Question: I am trying to group bar chart and line chart in d3 js and I followed one <URL> for that purpose,
Here is what my Ajax is returning in response:
'''
[
{
"date_created": "2017-12-27",
"jobs_fail": 19,
"jobs_resub": 31,
"jobs_success": 50
},
{
"date_created": "2017-12-29",
"jobs_fail": 18,
"jobs_resub": 25,
"jobs_success": 44
},
{
"date_created": "2017-12-28",
"jobs_fail": 8,
"jobs_resub": 24,
"jobs_success": 44
},
{
"date_created": "2018-01-02",
"jobs_fail": 2,
"jobs_resub": 0,
"jobs_success": 0
}
'''
]
And what I am trying to show is displaying the 'jobs_fail' and 'jobs_resub' as a bar and 'jobs_sucess' as line chart in same graphs with respect to 'date_created',
Here is my code for that purpose.
'''
<script>
function get_data() {
console.log("create post is working!") // sanity check
return $.ajax({
url : "/group/guest/query/", // the endpoint
type : "GET", // http method
});
};
var margin = {
top: 20,
right: 20,
bottom: 30,
left: 40
},
width = 960 - margin.left - margin.right,
height = 500 - margin.top - margin.bottom;
var x0 = d3.scale.ordinal()
.rangeRoundBands([0, width], .1);
var x1 = d3.scale.ordinal();
var y = d3.scale.linear()
.range([height, 0]);
var colorRange = d3.scale.category20();
var color = d3.scale.ordinal()
.range(colorRange.range());
var divTooltip = d3.select("body").append("div").attr("class", "toolTip");
var xAxis = d3.svg.axis()
.scale(x0)
.orient("bottom");
var yAxis = d3.svg.axis()
.scale(y)
.orient("left")
.ticks(10, "");
var svg = d3.select("#chart").append("svg")
.attr("width", width + margin.left + margin.right)
.attr("height", height + margin.top + margin.bottom)
.append("g")
.attr("transform", "translate(" + margin.left + "," + margin.top + ")");
var ajdata = get_data();
var k = [];
ajdata.success(function (data) {
var obj = jQuery.parseJSON(data);
alert(data);
var options = d3.keys(obj[0]).filter(function(key) { if (key != "date_created" & key != "jobs_success" ) { return key }}); // & key != "date_created"){return key} });
var line_option = d3.keys(obj[0]).filter(function(key) { if (key == "jobs_success" & key == "date_created"){return key} });
alert(options);
obj.forEach(function(d) {
d.valores = options.map(function(name) {return { name: name, value: +d[name]}; });});
x0.domain(obj.map(function(d) { return d.date_created; }));
x1.domain(options).rangeRoundBands([0, x0.rangeBand()]);
y.domain([0, d3.max(obj, function(d) { return d3.max(d.valores, function(d) { return d.value; }); })]);
var line = d3.svg.line()
.x(function(d) { return x1(d.date_created); })
.y(function(d) { return y(d.jobs_success); });
svg.append("g")
.attr("class", "x axis")
.attr("transform", "translate(0," + height + ")")
.call(xAxis);
svg.append("g")
.attr("class", "y axis")
.call(yAxis)
.append("text")
.attr("transform", "rotate(-90)")
.attr("y", 6)
.attr("dy", ".71em")
.style("text-anchor", "end")
.text("Number of jobs");
var bar = svg.selectAll(".bar")
.data(obj)
.enter().append("g")
.attr("class", "rect")
.attr("transform", function(d) { return "translate(" + x0(d.date_created) + ",0)"; });
bar.selectAll("rect")
.data(function(d) { return d.valores; })
.enter().append("rect")
.attr("width", x1.rangeBand())
.attr("x", function(d) { return x1(d.name); })
.attr("y", function(d) { return y(d.value); })
.attr("value", function(d){return d.name;})
.attr("height", function(d) { return height - y(d.value); })
.style("fill", function(d) { return color(d.name); });
bar
.on("mousemove", function(d){
divTooltip.style("left", d3.event.pageX+10+"px");
divTooltip.style("top", d3.event.pageY-25+"px");
divTooltip.style("display", "inline-block");
var x = d3.event.pageX, y = d3.event.pageY
var elements = document.querySelectorAll(':hover');
l = elements.length
l = l-1
elementData = elements[l].__data__
divTooltip.html((d.date_created)+"<br>"+elementData.name+"<br>"+elementData.value);
});
bar
.on("mouseout", function(d){
divTooltip.style("display", "none");
});
var legend = svg.selectAll(".legend")
.data(options.slice())
.enter().append("g")
.attr("class", "legend")
.attr("transform", function(d, i) { return "translate(0," + i * 20 + ")"; });
legend.append("rect")
.attr("x", width - 18)
.attr("width", 18)
.attr("height", 18)
.style("fill", color);
legend.append("text")
.attr("x", width - 24)
.attr("y", 9)
.attr("dy", ".35em")
.style("text-anchor", "end")
.text(function(d) { return d; });
svg.append("path")
//.data(obj)
.attr("class", "line")
.attr("d", line(obj));
'''

What problem I am facing is I am able to render bar but not the line chart on bars.
I am trying to debug but not able to do so.
Please let me know what might I am doing wrong here.
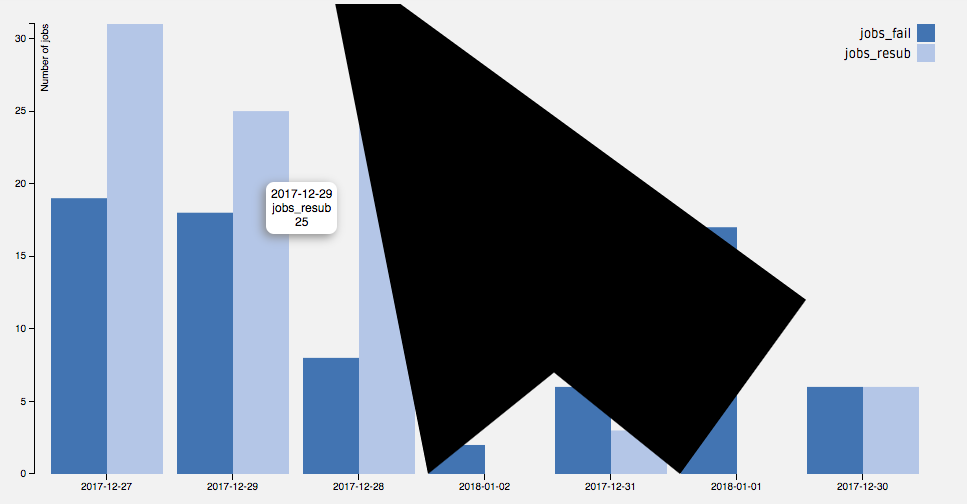
Answer: You have some minor problems and a big problem.
The minor problems are:
1. Your y scale should take into account the maximum value in your dataset: y.domain([0, d3.max(obj, function(d) {
return d.jobs_success
})]);
2. Your line generator should use x0. Besides that, you'll have to move the line by half rangeBand: .x(function(d) {
return x0(d.date_created) + x0.rangeBand() / 2;
})
3. By default, a <path> has a black fill. Change it: .style("fill", "none")
Those, however, are minor problems. The biggest problem lies here, in the 'data()' method:
'''
svg.append("path")
.data(obj)
.attr("class", "line")
.attr("d", line);
'''
Let's see in detail what's happening here. You're passing the 'obj' array to the 'data()'. However, if you do this, each of that array will be passed, individually, to the line generator.
So, supposing that this is your array...
'''
["foo", "bar", "baz"]
'''
...what you're passing to the line generator is just:
'''
"foo".
'''
You have some different solutions here. First, you can pass the array to the line generator directly, as you did in your edit. Second, you can wrap the array in an outer array:
'''
svg.append("path")
.data([obj])
.attr("class", "line")
.attr("d", line);
'''
That way, the whole 'obj' array will be passed to the line generator.
Or, third, you can use 'datum':
'''
svg.append("path")
.datum(obj)
.attr("class", "line")
.attr("d", line);
'''
Here is your code with those changes and using 'datum' to draw the path:
'''
var obj = [{
"date_created": "2017-12-27",
"jobs_fail": 19,
"jobs_resub": 31,
"jobs_success": 50
}, {
"date_created": "2017-12-29",
"jobs_fail": 18,
"jobs_resub": 25,
"jobs_success": 44
}, {
"date_created": "2017-12-28",
"jobs_fail": 8,
"jobs_resub": 24,
"jobs_success": 44
}, {
"date_created": "2018-01-02",
"jobs_fail": 2,
"jobs_resub": 0,
"jobs_success": 0
}];
var margin = {
top: 20,
right: 20,
bottom: 30,
left: 40
},
width = 960 - margin.left - margin.right,
height = 500 - margin.top - margin.bottom;
var x0 = d3.scale.ordinal()
.rangeRoundBands([0, width], .1);
var x1 = d3.scale.ordinal();
var y = d3.scale.linear()
.range([height, 0]);
var colorRange = d3.scale.category20();
var color = d3.scale.ordinal()
.range(colorRange.range());
var divTooltip = d3.select("body").append("div").attr("class", "toolTip");
var xAxis = d3.svg.axis()
.scale(x0)
.orient("bottom");
var yAxis = d3.svg.axis()
.scale(y)
.orient("left")
.ticks(10, "");
var svg = d3.select("body").append("svg")
.attr("width", width + margin.left + margin.right)
.attr("height", height + margin.top + margin.bottom)
.append("g")
.attr("transform", "translate(" + margin.left + "," + margin.top + ")");
var options = d3.keys(obj[0]).filter(function(key) {
if (key != "date_created" & key != "jobs_success") {
return key
}
}); // & key != "date_created"){return key} });
var line_option = d3.keys(obj[0]).filter(function(key) {
if (key == "jobs_success" & key == "date_created") {
return key
}
});
obj.forEach(function(d) {
d.valores = options.map(function(name) {
return {
name: name,
value: +d[name]
};
});
});
x0.domain(obj.map(function(d) {
return d.date_created;
}));
x1.domain(options).rangeRoundBands([0, x0.rangeBand()]);
y.domain([0, d3.max(obj, function(d) {
return d.jobs_success
})]);
var line = d3.svg.line()
.x(function(d) {
return x0(d.date_created) + x0.rangeBand() / 2;
})
.y(function(d) {
return y(d.jobs_success);
});
svg.append("g")
.attr("class", "x axis")
.attr("transform", "translate(0," + height + ")")
.call(xAxis);
svg.append("g")
.attr("class", "y axis")
.call(yAxis)
.append("text")
.attr("transform", "rotate(-90)")
.attr("y", 6)
.attr("dy", ".71em")
.style("text-anchor", "end")
.text("Number of jobs");
var bar = svg.selectAll(".bar")
.data(obj)
.enter().append("g")
.attr("class", "rect")
.attr("transform", function(d) {
return "translate(" + x0(d.date_created) + ",0)";
});
bar.selectAll("rect")
.data(function(d) {
return d.valores;
})
.enter().append("rect")
.attr("width", x1.rangeBand())
.attr("x", function(d) {
return x1(d.name);
})
.attr("y", function(d) {
return y(d.value);
})
.attr("value", function(d) {
return d.name;
})
.attr("height", function(d) {
return height - y(d.value);
})
.style("fill", function(d) {
return color(d.name);
});
bar
.on("mousemove", function(d) {
divTooltip.style("left", d3.event.pageX + 10 + "px");
divTooltip.style("top", d3.event.pageY - 25 + "px");
divTooltip.style("display", "inline-block");
var x = d3.event.pageX,
y = d3.event.pageY
var elements = document.querySelectorAll(':hover');
l = elements.length
l = l - 1
elementData = elements[l].__data__
divTooltip.html((d.date_created) + "<br>" + elementData.name + "<br>" + elementData.value);
});
bar
.on("mouseout", function(d) {
divTooltip.style("display", "none");
});
var legend = svg.selectAll(".legend")
.data(options.slice())
.enter().append("g")
.attr("class", "legend")
.attr("transform", function(d, i) {
return "translate(0," + i * 20 + ")";
});
legend.append("rect")
.attr("x", width - 18)
.attr("width", 18)
.attr("height", 18)
.style("fill", color);
legend.append("text")
.attr("x", width - 24)
.attr("y", 9)
.attr("dy", ".35em")
.style("text-anchor", "end")
.text(function(d) {
return d;
});
svg.append("path")
.datum(obj)
.attr("class", "line")
.attr("d", line)
.style("fill", "none")
.style("stroke", "red")
.style("stroke-width", 2);
'''
'''
.axis line,
.axis path {
fill: none;
stroke: black;
shape-rendering: crispEdges;
}
'''
'''
<script src="https://d3js.org/d3.v3.min.js"></script>
'''